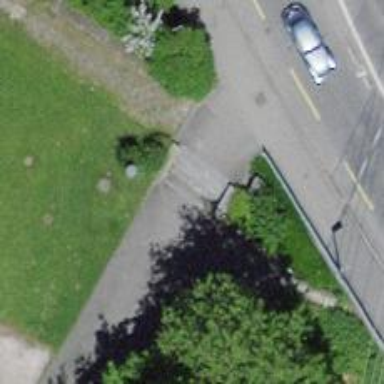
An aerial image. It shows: Road with steps.